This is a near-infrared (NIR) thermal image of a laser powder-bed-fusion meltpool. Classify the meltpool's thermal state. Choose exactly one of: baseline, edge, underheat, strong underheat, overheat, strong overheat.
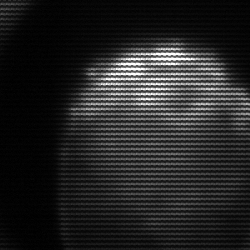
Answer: edge